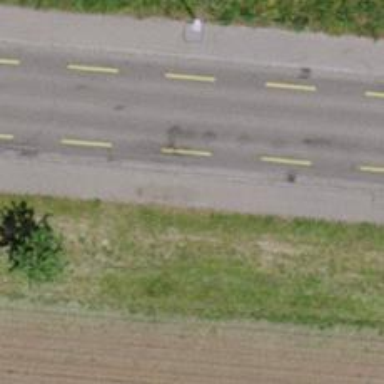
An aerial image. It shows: Asphalt sidewalk.